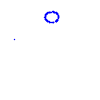
Particle: proton